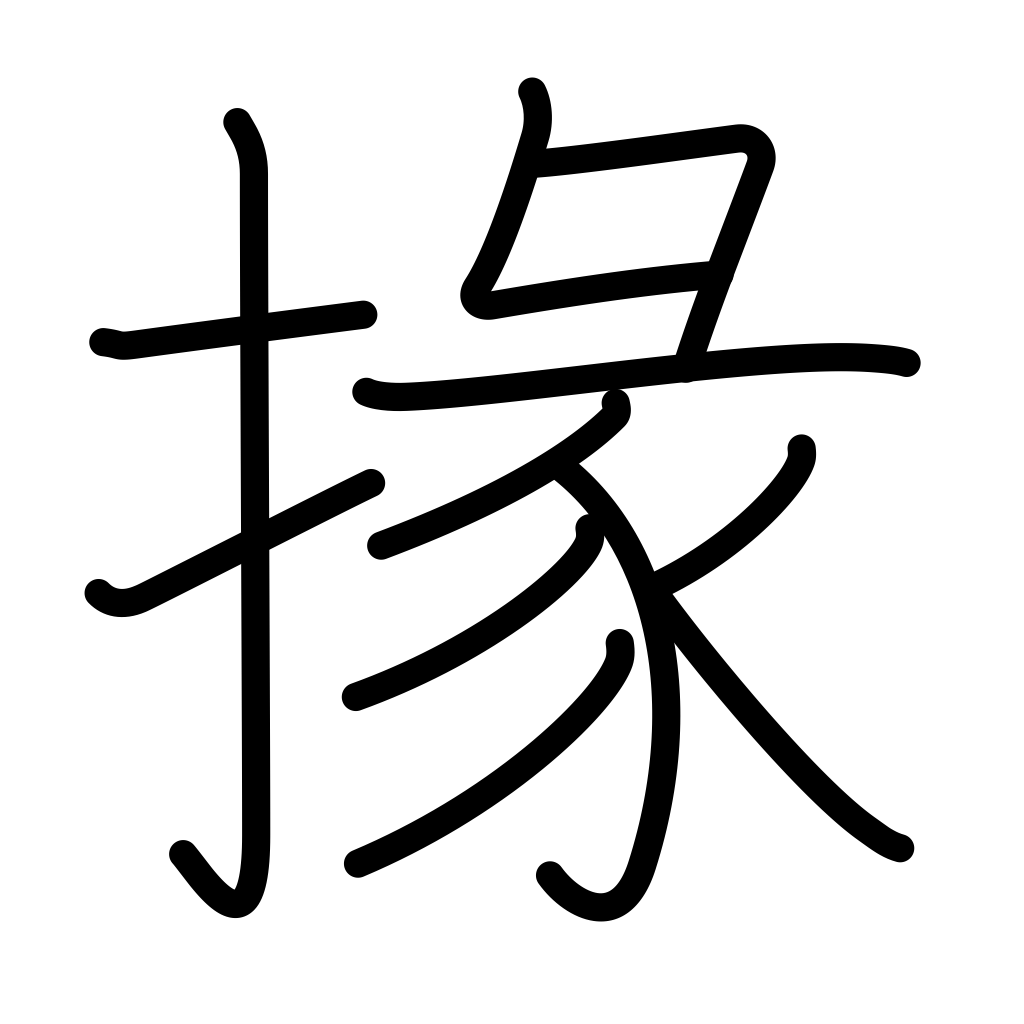
Meaning: help, subordinate official, obsolete government service rank